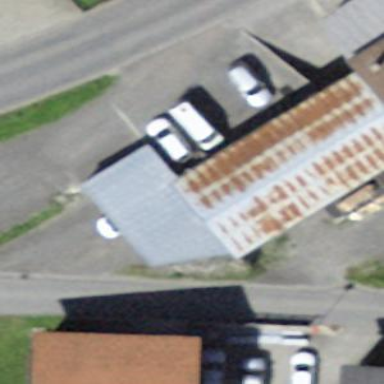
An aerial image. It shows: View of roof of building.